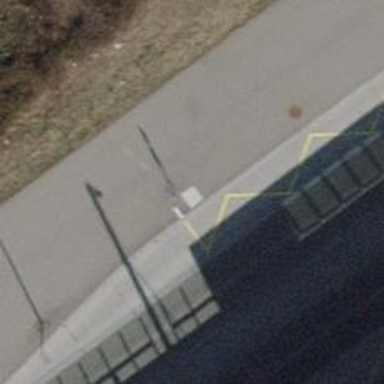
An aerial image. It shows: Bus stop with platform for public transport.